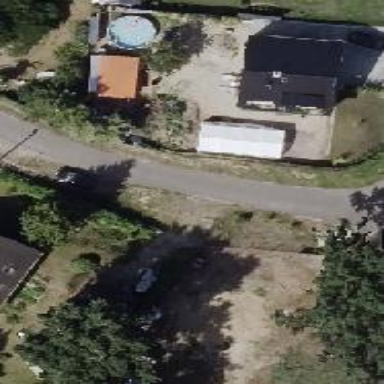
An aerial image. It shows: Smooth asphalt road in residential area.